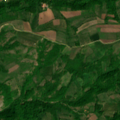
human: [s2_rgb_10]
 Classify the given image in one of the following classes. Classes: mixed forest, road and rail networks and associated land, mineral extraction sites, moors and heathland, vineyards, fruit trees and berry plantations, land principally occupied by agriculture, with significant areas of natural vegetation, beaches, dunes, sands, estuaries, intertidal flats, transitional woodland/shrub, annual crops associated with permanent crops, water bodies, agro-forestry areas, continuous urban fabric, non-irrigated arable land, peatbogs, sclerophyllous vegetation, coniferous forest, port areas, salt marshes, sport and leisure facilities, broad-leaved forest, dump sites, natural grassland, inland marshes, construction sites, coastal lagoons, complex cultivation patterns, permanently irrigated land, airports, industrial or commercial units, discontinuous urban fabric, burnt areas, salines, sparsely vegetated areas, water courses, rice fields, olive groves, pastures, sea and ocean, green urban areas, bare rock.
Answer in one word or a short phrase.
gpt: complex cultivation patterns, land principally occupied by agriculture, with significant areas of natural vegetation, broad-leaved forest